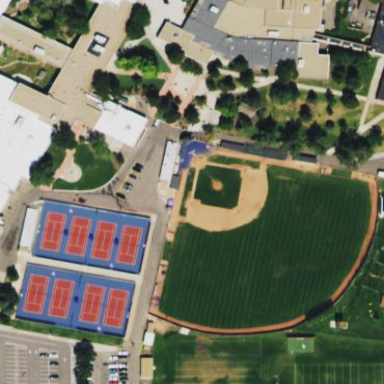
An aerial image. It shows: Baseball pitch for leisure and sports activities.